Question: Count the number of objects in the diagram.
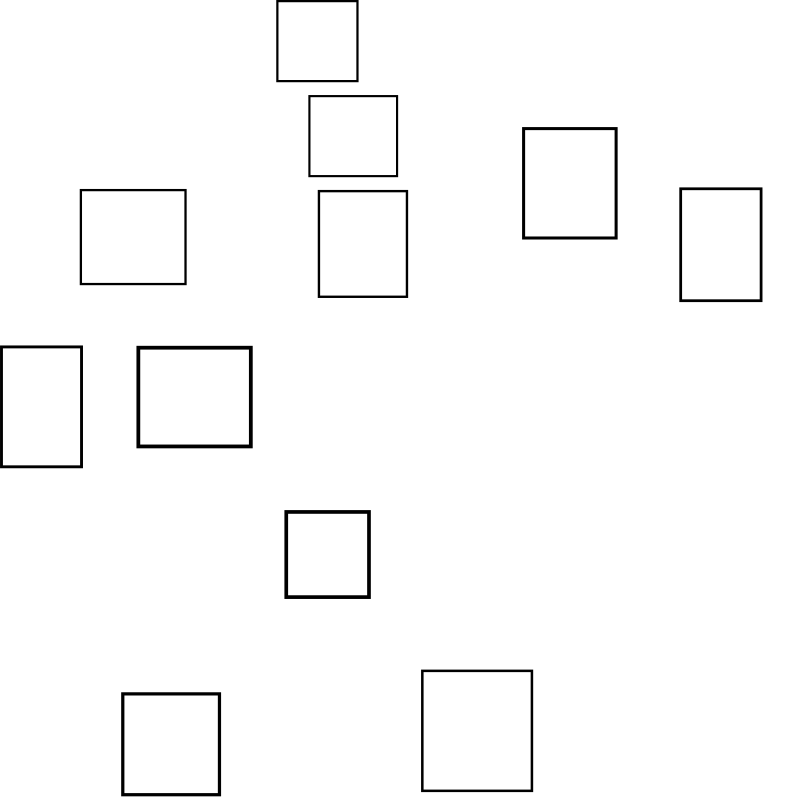
Answer: 11